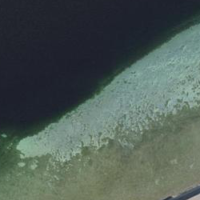
EUNIS habitat code: 14
Species observed at this site:
Chroicocephalus ridibundus